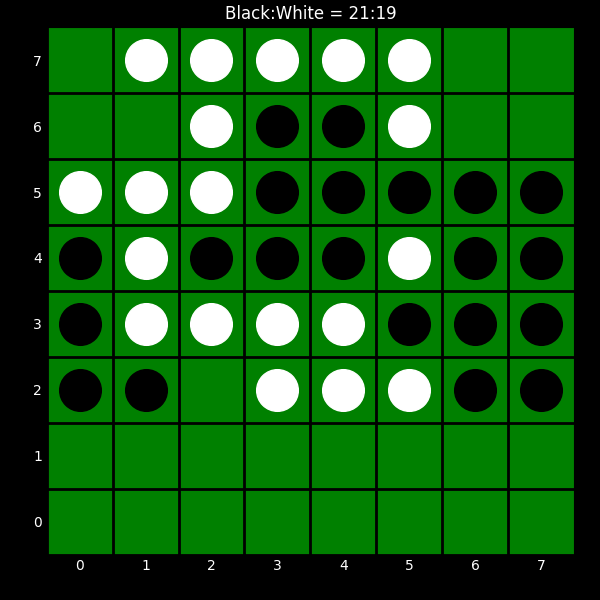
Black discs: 21
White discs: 19